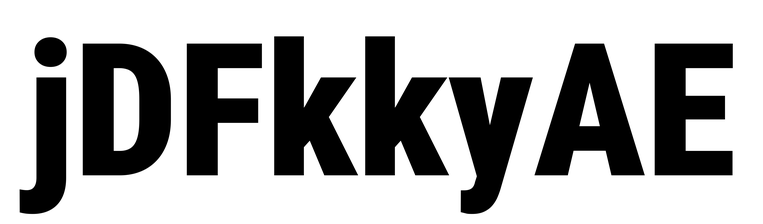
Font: Roboto_Condensed_Black